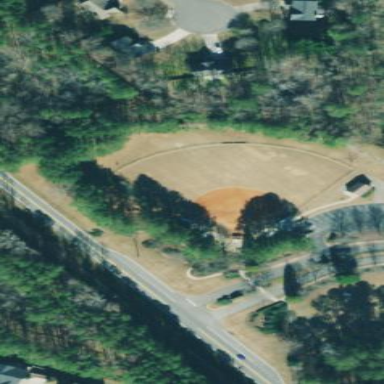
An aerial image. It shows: Baseball pitch for leisure land.